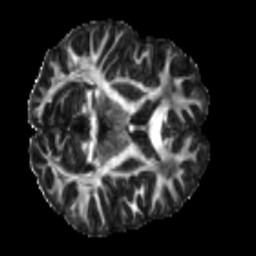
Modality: FA
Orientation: axial
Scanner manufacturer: siemens
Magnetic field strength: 3 T
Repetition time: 4 s
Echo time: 0.0594 s